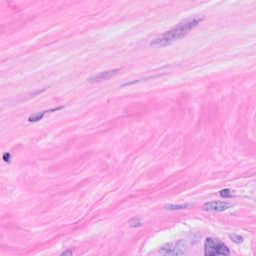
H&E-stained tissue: Breast